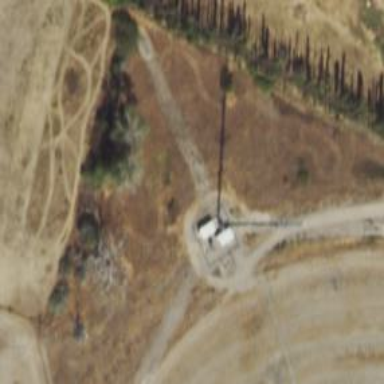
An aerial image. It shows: Mast tower used for communication.